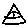
Label: triangle